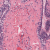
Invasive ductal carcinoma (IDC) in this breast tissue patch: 0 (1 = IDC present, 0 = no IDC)